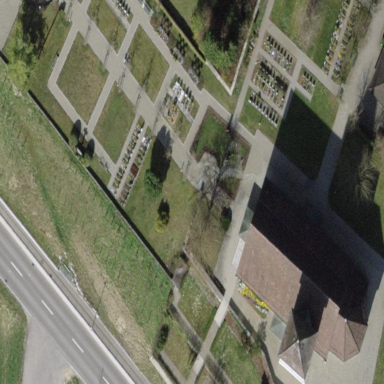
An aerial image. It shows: Cemetery.